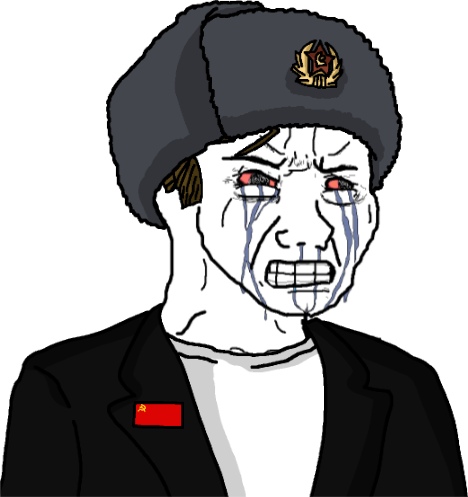
Label: 5_Crying_Wojak